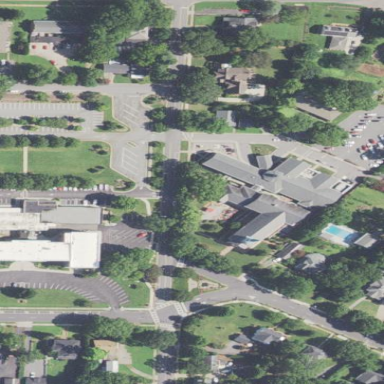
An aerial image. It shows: Building that is place of worship.